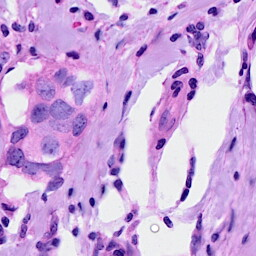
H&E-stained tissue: Breast